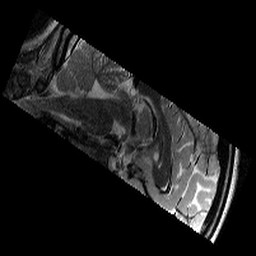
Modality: T2w
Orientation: sagittal
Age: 10
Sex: female
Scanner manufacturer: siemens
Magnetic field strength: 3 T
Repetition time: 9.23 s
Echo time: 0.067 s